Question: I am drawing a header for a timeline control.
It looks like this:

I go to 0.01 millisecond per line, so for a 10 minute timeline I am looking at drawing 60000 lines + 6000 labels.
This takes a while, ~10 seconds.
I would like to offload this from the UI thread.
My code is currently:
'''
private void drawHeader()
{
Header.Children.Clear();
switch (viewLevel)
{
case ViewLevel.MilliSeconds100:
double hWidth = Header.Width;
this.drawHeaderLines(new TimeSpan(0, 0, 0, 0, 10), 100, 5, hWidth);
//Was looking into background worker to off load UI
//backgroundWorker = new BackgroundWorker();
//backgroundWorker.DoWork += delegate(object sender, DoWorkEventArgs args)
// {
// this.drawHeaderLines(new TimeSpan(0, 0, 0, 0, 10), 100, 5, hWidth);
// };
//backgroundWorker.RunWorkerAsync();
break;
}
}
private void drawHeaderLines(TimeSpan timeStep, int majorEveryXLine, int distanceBetweenLines, double headerWidth)
{
var currentTime = new TimeSpan(0, 0, 0, 0, 0);
const int everyXLine100 = 10;
double currentX = 0;
var currentLine = 0;
while (currentX < headerWidth)
{
var l = new Line
{
ToolTip = currentTime.ToString(@"hh\:mm\:ss\.fff"),
StrokeThickness = 1,
X1 = 0,
X2 = 0,
Y1 = 30,
Y2 = 25
};
if (((currentLine % majorEveryXLine) == 0) && currentLine != 0)
{
l.StrokeThickness = 2;
l.Y2 = 15;
var textBlock = new TextBlock
{
Text = l.ToolTip.ToString(),
FontSize = 8,
FontFamily = new FontFamily("Tahoma"),
Foreground = new SolidColorBrush(Color.FromRgb(255, 255, 255))
};
Canvas.SetLeft(textBlock, (currentX - 22));
Canvas.SetTop(textBlock, 0);
Header.Children.Add(textBlock);
}
if ((((currentLine % everyXLine100) == 0) && currentLine != 0)
&& (currentLine % majorEveryXLine) != 0)
{
l.Y2 = 20;
var textBlock = new TextBlock
{
Text = string.Format(".{0}", TimeSpan.Parse(l.ToolTip.ToString()).Milliseconds),
FontSize = 8,
FontFamily = new FontFamily("Tahoma"),
Foreground = new SolidColorBrush(Color.FromRgb(192, 192, 192))
};
Canvas.SetLeft(textBlock, (currentX - 8));
Canvas.SetTop(textBlock, 8);
Header.Children.Add(textBlock);
}
l.Stroke = new SolidColorBrush(Color.FromRgb(255, 255, 255));
Header.Children.Add(l);
Canvas.SetLeft(l, currentX);
currentX += distanceBetweenLines;
currentLine++;
currentTime += timeStep;
}
}
'''
I had looked into BackgroundWorker, except you can't create UI elements on a non-UI thread.
Is it possible at all to do drawHeaderLines in a non-UI thread?
Could I use data binding for drawing the lines?
Would this help with UI responsiveness?
I would imagine I can use databinding, but the Styling is probably beyond my current WPF ability (coming from winforms and trying to learn what all these style objects are and binding them).
Would anyone be able to supply a starting point for tempting this out? Or Google a tutorial that would get me started?
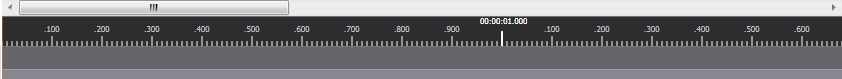
Answer: Well I had put this on the back burner for a little but.
But I think I have come up with a solution.
To use DrawingVisual and DrawingContext.
This blog post helped me quite a bit: <URL>
First we need to get our Visual class (note this code has been slapped together, cleaning is a good idea):
'''
public class MyVisualHost : FrameworkElement
{
private readonly VisualCollection children;
public MyVisualHost(int width)
{
children = new VisualCollection(this);
var visual = new DrawingVisual();
children.Add(visual);
var currentTime = new TimeSpan(0, 0, 0, 0, 0);
const int everyXLine100 = 10;
double currentX = 0;
var currentLine = 0;
double distanceBetweenLines = 5;
TimeSpan timeStep = new TimeSpan(0, 0, 0, 0, 10);
int majorEveryXLine = 100;
var grayBrush = new SolidColorBrush(Color.FromRgb(192, 192, 192));
grayBrush.Freeze();
var grayPen = new Pen(grayBrush, 2);
var whitePen = new Pen(Brushes.White, 2);
grayPen.Freeze();
whitePen.Freeze();
using (var dc = visual.RenderOpen())
{
while (currentX < width)
{
if (((currentLine % majorEveryXLine) == 0) && currentLine != 0)
{
dc.DrawLine(whitePen, new Point(currentX, 30), new Point(currentX, 15));
var text = new FormattedText(
currentTime.ToString(@"hh\:mm\:ss\.fff"),
CultureInfo.CurrentCulture,
FlowDirection.LeftToRight,
new Typeface("Tahoma"),
8,
grayBrush);
dc.DrawText(text, new Point((currentX - 22), 0));
}
else if ((((currentLine % everyXLine100) == 0) && currentLine != 0)
&& (currentLine % majorEveryXLine) != 0)
{
dc.DrawLine(grayPen, new Point(currentX, 30), new Point(currentX, 20));
var text = new FormattedText(
string.Format(".{0}", currentTime.Milliseconds),
CultureInfo.CurrentCulture,
FlowDirection.LeftToRight,
new Typeface("Tahoma"),
8,
grayBrush);
dc.DrawText(text, new Point((currentX - 8), 8));
}
else
{
dc.DrawLine(grayPen, new Point(currentX, 30), new Point(currentX, 25));
}
currentX += distanceBetweenLines;
currentLine++;
currentTime += timeStep;
}
}
}
// Provide a required override for the VisualChildrenCount property.
protected override int VisualChildrenCount { get { return children.Count; } }
// Provide a required override for the GetVisualChild method.
protected override Visual GetVisualChild(int index)
{
if (index < 0 || index >= children.Count)
{
throw new ArgumentOutOfRangeException();
}
return children[index];
}
}
'''
Next we need our binding:
'''
public static readonly DependencyProperty HeaderDrawingVisualProperty = DependencyProperty.Register("HeaderDrawingVisual", typeof(MyVisualHost), typeof(MainWindow));
public MyVisualHost VisualHost
{
get { return (MyVisualHost)GetValue(HeaderDrawingVisualProperty); }
set { SetValue(HeaderDrawingVisualProperty, value); }
}
'''
XAML:
'''
<Canvas x:Name="Header" Background="#FF2D2D30" Grid.Row="0">
<ContentPresenter Content="{Binding HeaderDrawingVisual}" />
</Canvas>
'''
Then just set in code:
'''
Header.Width = 50000;
VisualHost = new MyVisualHost(50000);
'''
My testing showed, using a width of 50000 with this new method, I saw a great increase!
'''
Old way Total Milliseconds: 277.061
New way Total Milliseconds: 13.9982
Old way Total Milliseconds: <PHONE>
New way Total Milliseconds: 12.9423
Old way Total Milliseconds: <PHONE>
New way Total Milliseconds: 23.4987
Old way Total Milliseconds: <PHONE>
New way Total Milliseconds: 12.6469
Old way Total Milliseconds: <PHONE>
New way Total Milliseconds: 12.9678
'''
Time is less the first time because items have to be cleared when rebuild.